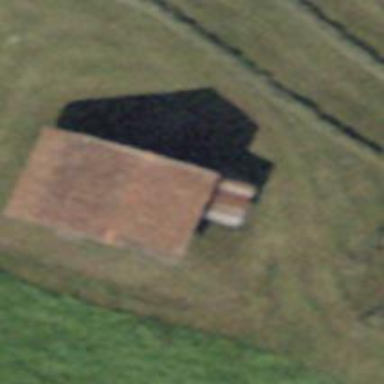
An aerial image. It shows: Barn.